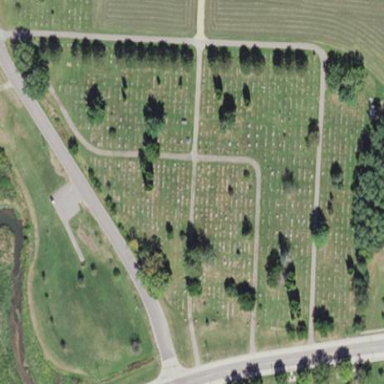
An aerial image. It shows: Cemetery.